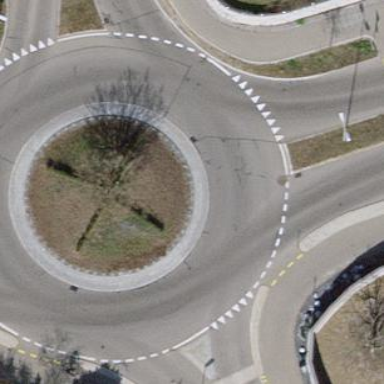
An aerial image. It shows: Secondary road made of asphalt leading to roundabout.